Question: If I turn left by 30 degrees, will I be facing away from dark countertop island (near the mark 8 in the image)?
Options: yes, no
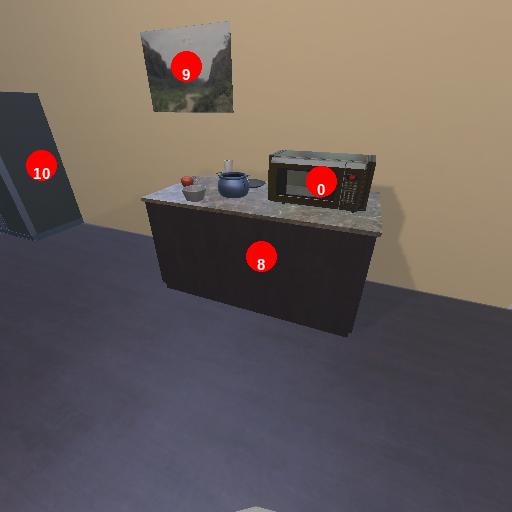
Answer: yes